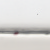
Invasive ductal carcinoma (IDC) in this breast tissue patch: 0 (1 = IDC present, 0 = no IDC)